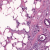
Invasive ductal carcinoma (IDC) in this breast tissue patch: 0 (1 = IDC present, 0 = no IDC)